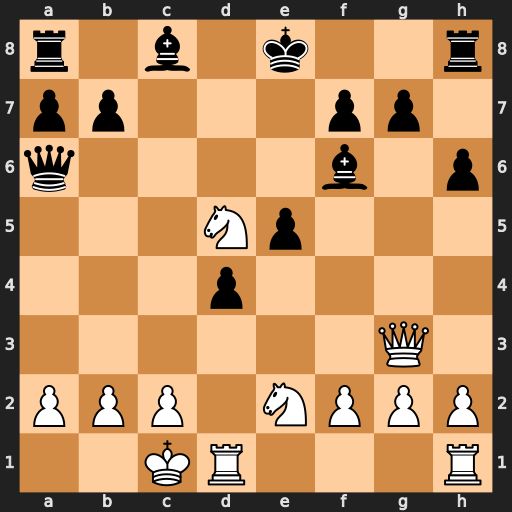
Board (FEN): r1b1k2r/pp3pp1/q4b1p/3Np3/3p4/6Q1/PPP1NPPP/2KR3R
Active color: w
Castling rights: kq
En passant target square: -
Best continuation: Nc7+ Kf8 Nxa6